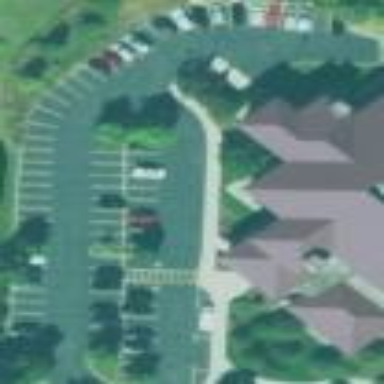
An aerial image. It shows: Parking area.